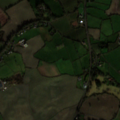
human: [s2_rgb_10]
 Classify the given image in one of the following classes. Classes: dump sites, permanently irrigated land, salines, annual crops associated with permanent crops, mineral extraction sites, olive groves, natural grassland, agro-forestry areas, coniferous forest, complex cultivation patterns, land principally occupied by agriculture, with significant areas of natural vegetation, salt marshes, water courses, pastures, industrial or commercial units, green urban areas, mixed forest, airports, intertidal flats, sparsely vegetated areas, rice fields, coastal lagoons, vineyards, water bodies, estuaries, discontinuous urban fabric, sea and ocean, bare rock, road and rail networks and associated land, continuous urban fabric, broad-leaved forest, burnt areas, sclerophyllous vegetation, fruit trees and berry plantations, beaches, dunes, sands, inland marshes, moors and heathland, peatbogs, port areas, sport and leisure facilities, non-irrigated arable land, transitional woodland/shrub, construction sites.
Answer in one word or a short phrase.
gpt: non-irrigated arable land, pastures